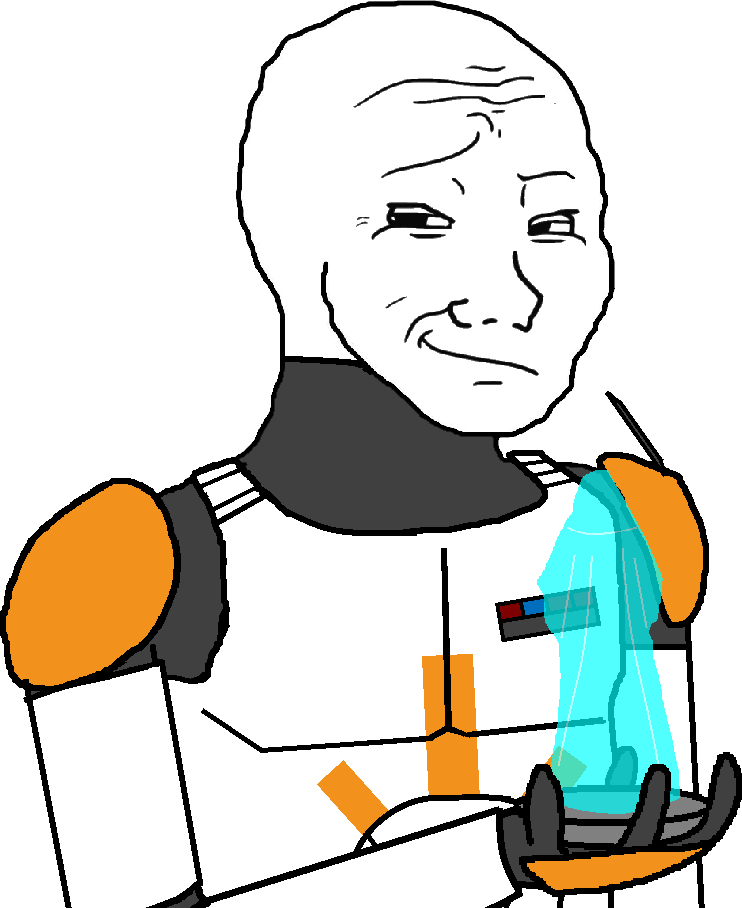
Label: 5_Smugjak